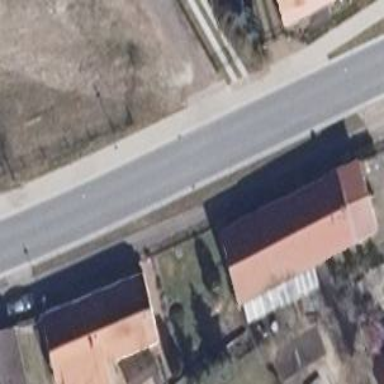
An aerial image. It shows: Secondary road with asphalt surface and sidewalks on both sides.